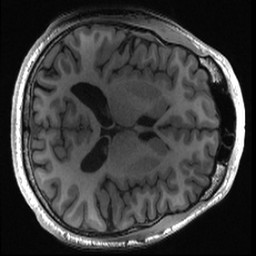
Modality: T1w
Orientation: axial